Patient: sex M, age 80
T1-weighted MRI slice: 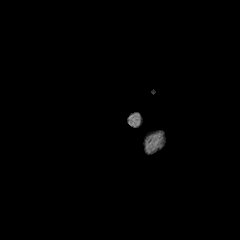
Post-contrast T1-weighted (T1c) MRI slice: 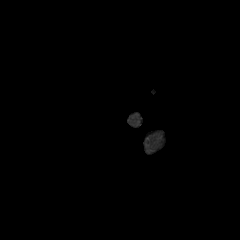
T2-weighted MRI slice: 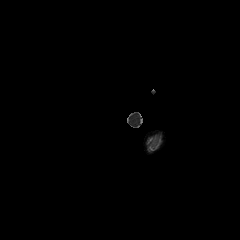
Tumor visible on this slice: no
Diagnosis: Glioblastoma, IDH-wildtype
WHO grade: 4